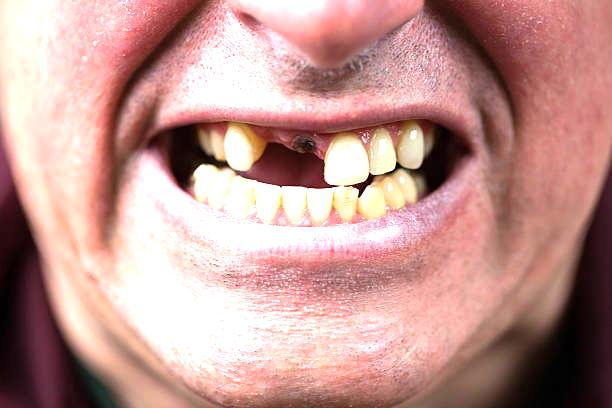
Condition: hypodontia